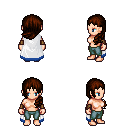
a pixel art fantasy rpg character, female body template, human, light skin, white trimmed cape, teal pants, brown left-swept hairstyle, cloth bracers, four views (front, back, left, right), 2x2 character sprite sheet, small pixel art, hard edges, no anti-aliasing